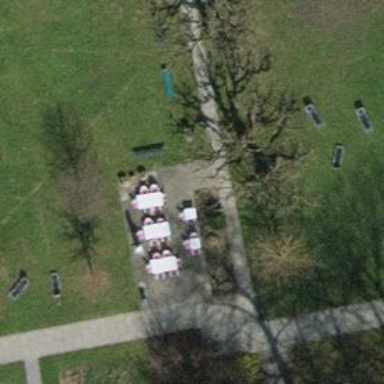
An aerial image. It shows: Picnic site for tourists.